Question: I built a new file named test.txt in the master branch.
However,when I checkout into the test branch without commit it.
But I can also see it in the test branch

Why?
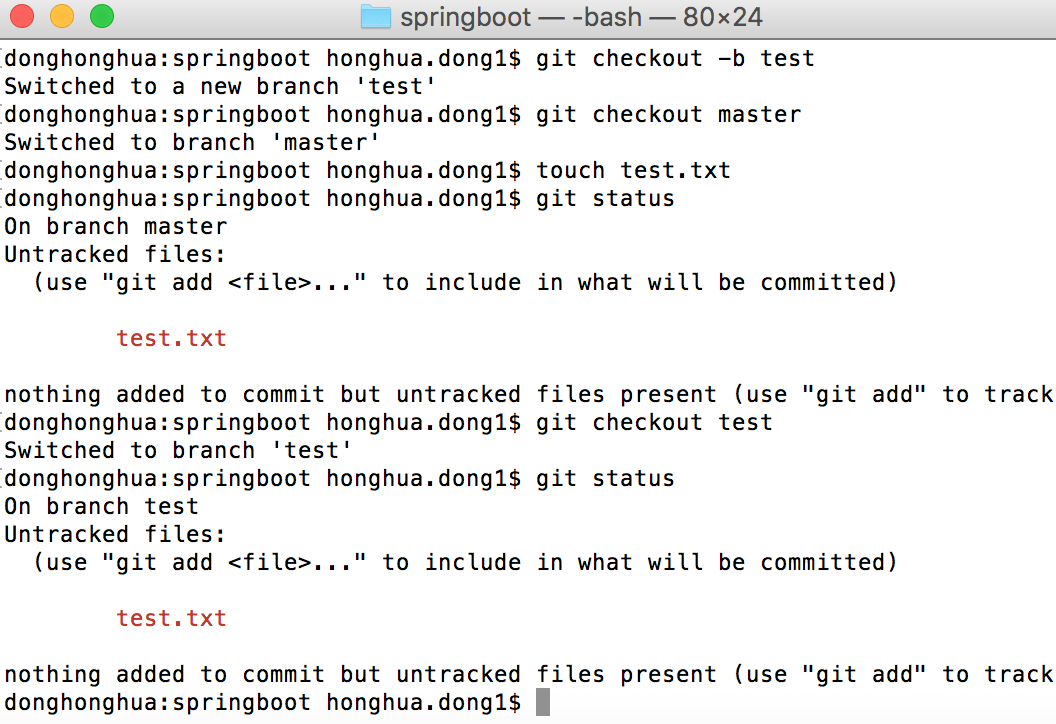
Answer: Untracked files are left as they are when switching branches. To make part of the master branch (so that when you checkout the test branch it disappears), you need to add it using 'git add test.txt' and commit using 'git commit'.
If the untracked files were removed when you switched branches, they would be gone forever because they aren't committed. Git tries pretty hard to prevent that from happening.